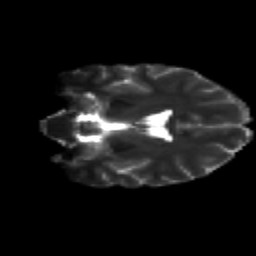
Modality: T2w
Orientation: coronal
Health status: healthy
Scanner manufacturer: siemens
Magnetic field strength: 3 T
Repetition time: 12 s
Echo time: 0.092 s